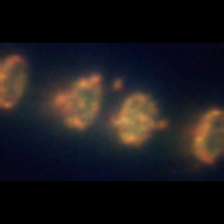
Taxon: Thalassiosira
Group: Diatoms